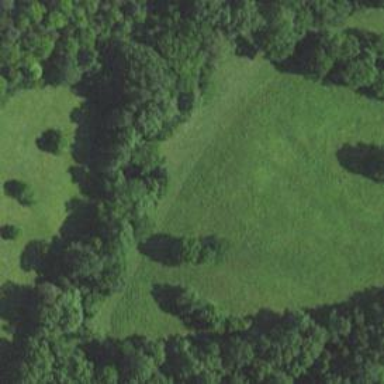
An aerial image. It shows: Hunting stand.